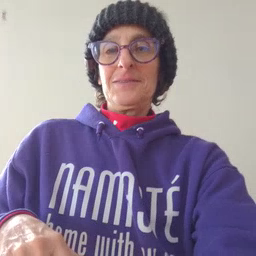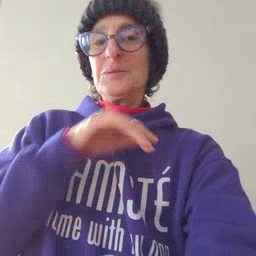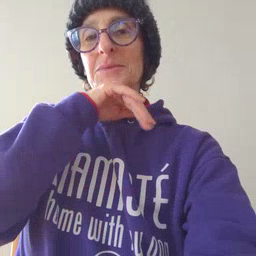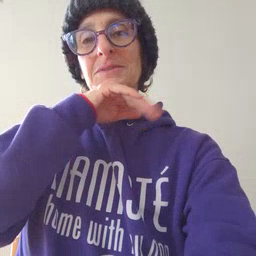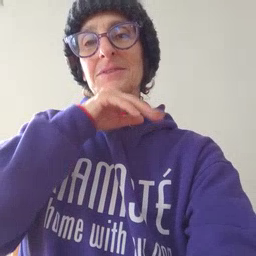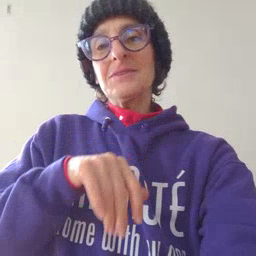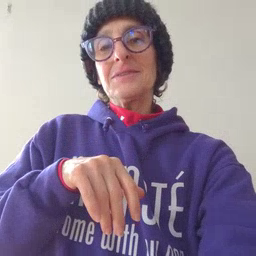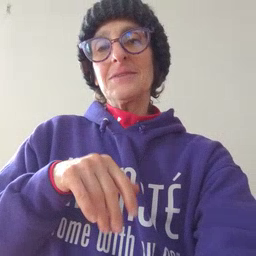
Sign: pig